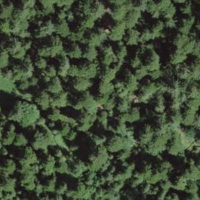
EUNIS habitat code: 43
Species observed at this site:
Petasites albus